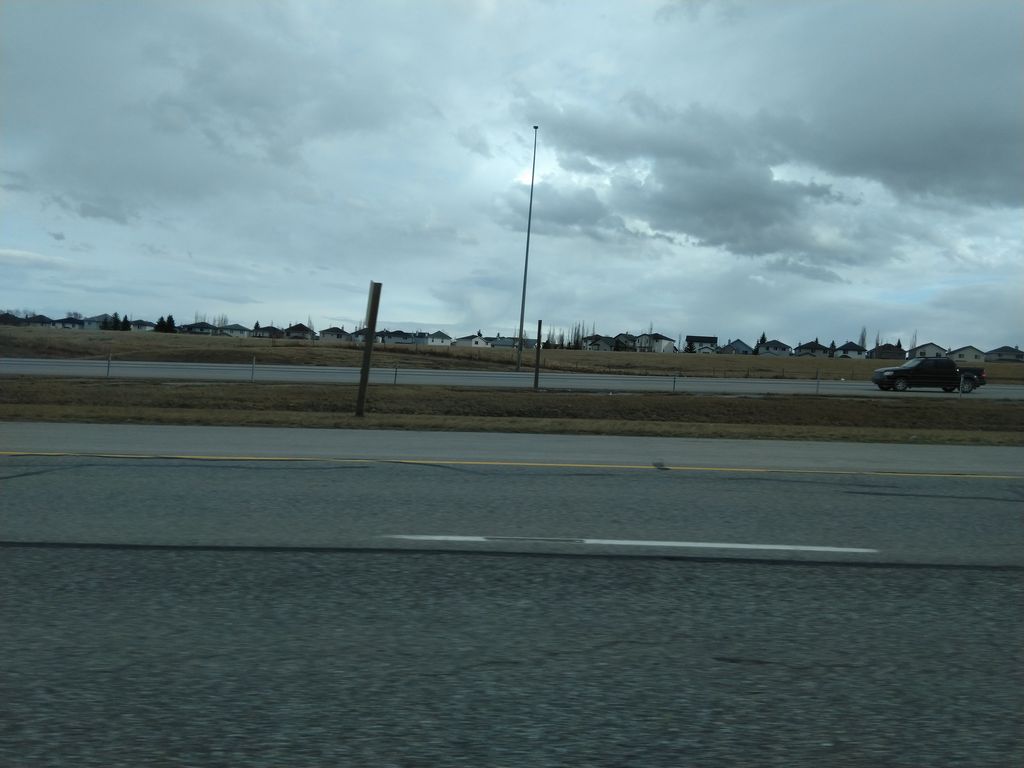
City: calgary